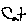
Label: cat